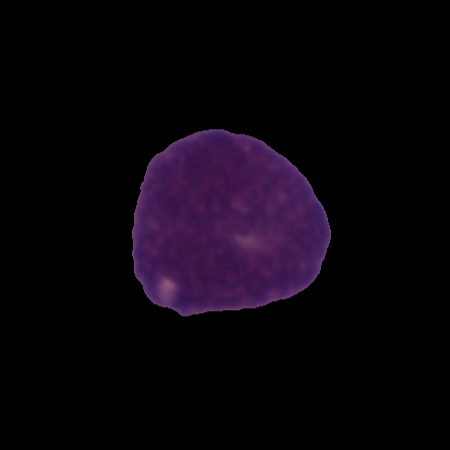
Label: cancer